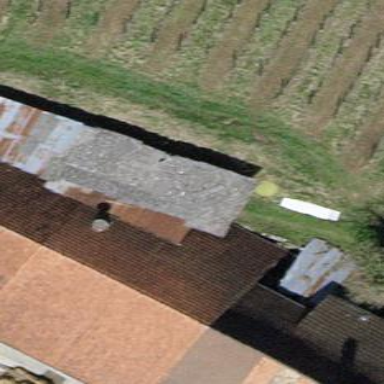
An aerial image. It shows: Farm building with gabled roof.